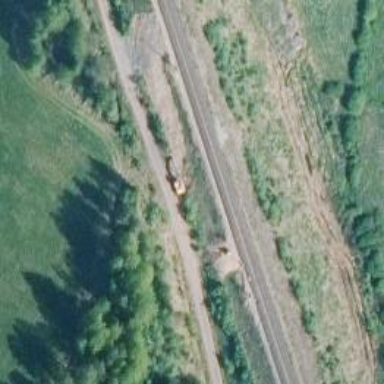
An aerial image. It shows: Railway with continuous electrified contact line.